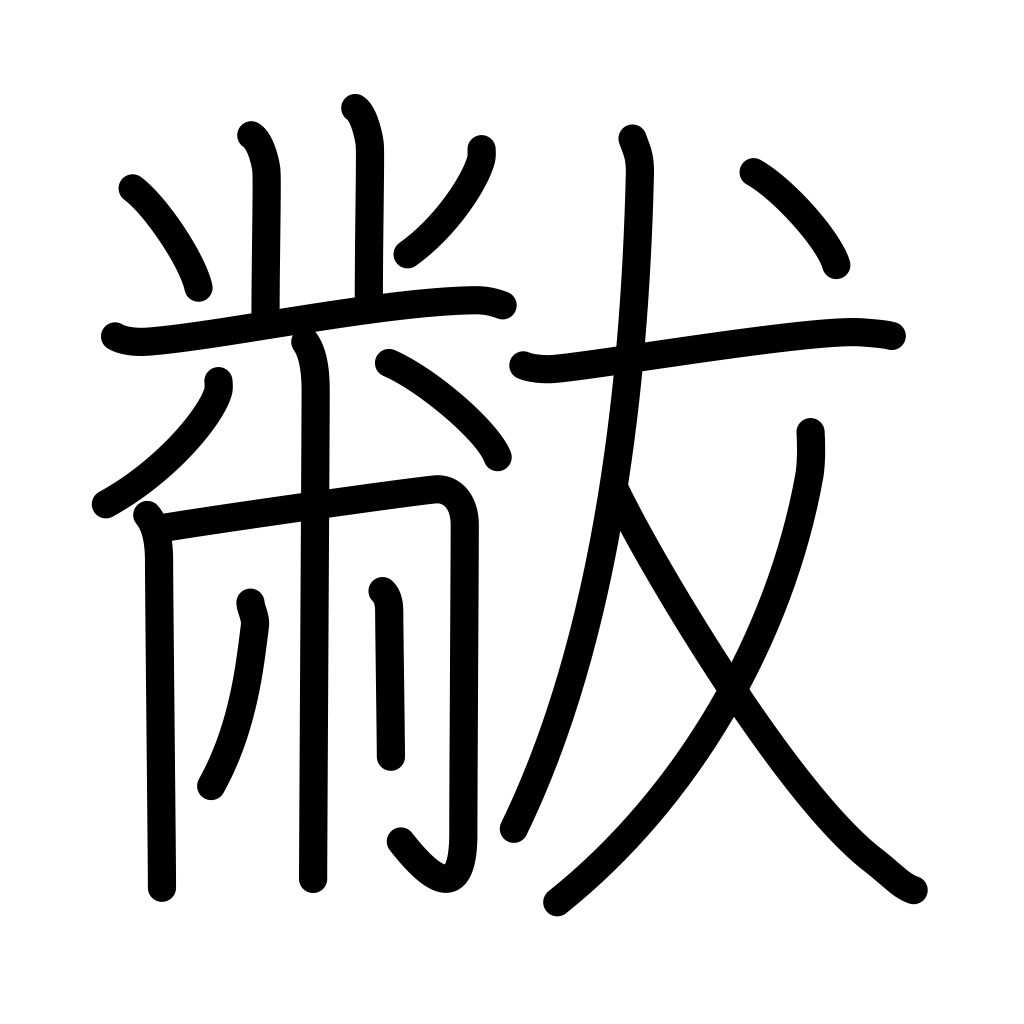
Meaning: lap robe, embroidery pattern